Aerial crown-view tile of a tropical tree (Barro Colorado Island, Panama), acquired 20241112:
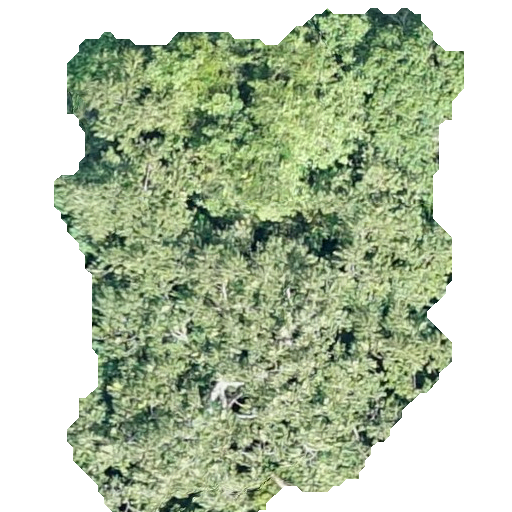
Species: Spondias radlkoferi
GBIF accepted scientific name: Spondias radlkoferi
Crown area: 255.811 m²